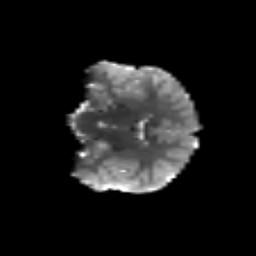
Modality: T2w
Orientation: coronal
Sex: female
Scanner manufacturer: siemens
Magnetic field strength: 3 T
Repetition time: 5 s
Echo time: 0.071 s